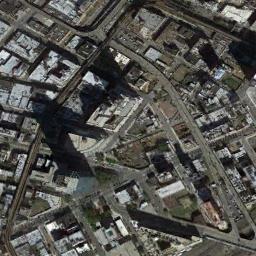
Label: commercial_area